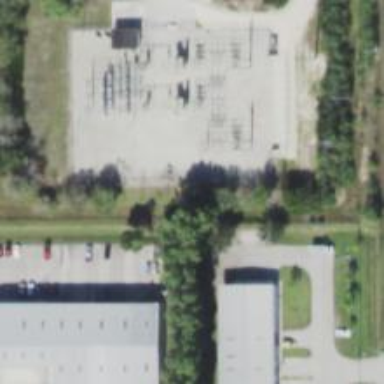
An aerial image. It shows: Switch for power supply.